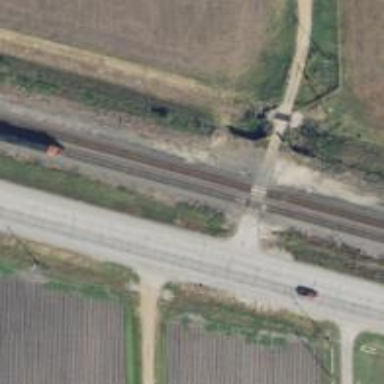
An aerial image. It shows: Level crossing along the railway.